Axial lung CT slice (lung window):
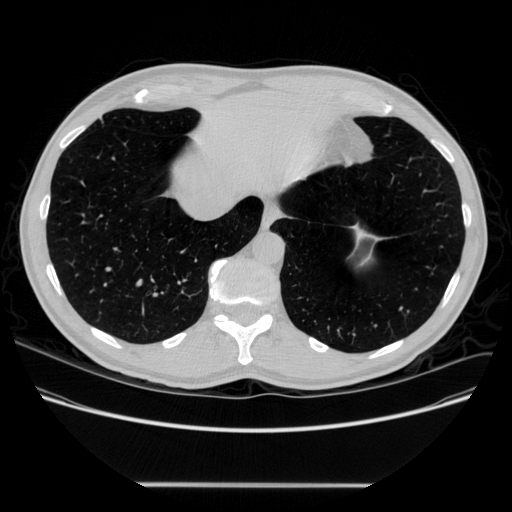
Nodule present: no